Question: I am using Visual Studio 2005 [ASP.NET/C#].
I added 'Script Manager', 'UpdatePanel' and 'Content' in the master page. This Content tag encloses the contentPlaceHolder of the Master Page.
One of the content Form loads a Div with a Table enclosed in it. The Table has few DropDowns. Selecting an option from a DropDown fills the second DropDown.
My application is showing an error, while selecting an option from a DropDown and also when clicking the Submit button. It is showing error only on remote server but not when the application is run on Local Host.
The error is below:

I found that the following code was creating problems. After removing this code, everything is working. What is the problem with the below given code that cause the above mentioned error:
'''
<location allowOverride="true" inheritInChildApplications="true"> <appSettings>
<add key="CrystalImageCleaner-AutoStart" value="true" />
<add key="CrystalImageCleaner-Sleep" value="60000" />
<add key="CrystalImageCleaner-Age" value="120000" />
</appSettings>
</location>
'''
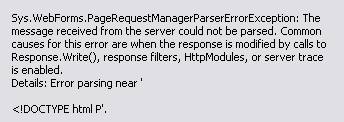
Answer: Looks like your HTML rendered in the response is corrupted by something. Look for HTTP Modules that work on the rendered response - maybe some regex based HTML alteration is going awry. Look also for Typos in the actual aspx page itself near the DOCTYPE tag.
In fact (just noticed) the error itself says why it may occur. If the error still persists paste the ASPX contents somewhere (mybe in <URL> and share a link here. Finally share in your question the list of HTTPModules that you are using on the remote server. Look for the list in IIS config, and in your web.config and in your remote servers machine.config. I suspect only the custom handwritten modules of causing the error - so leave out the .NET framework httpmodules.